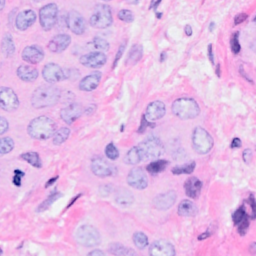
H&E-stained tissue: Breast